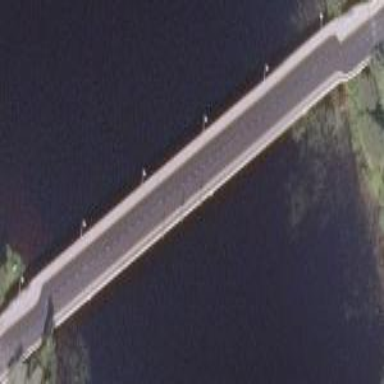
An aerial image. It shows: Man-made bridge.